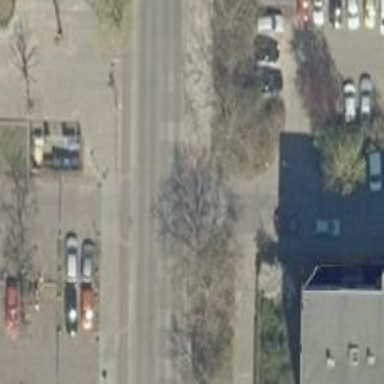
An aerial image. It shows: Tertiary road with concrete surface. It has separate track for cyclists and sidewalks on both sides.